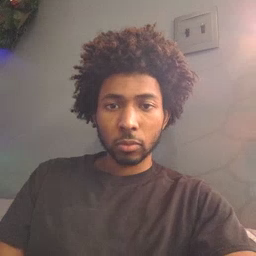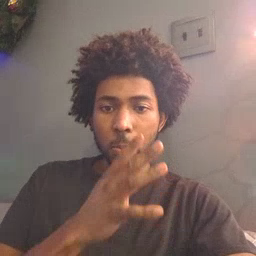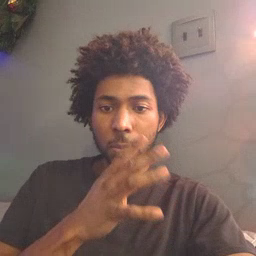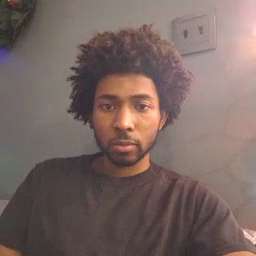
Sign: mom